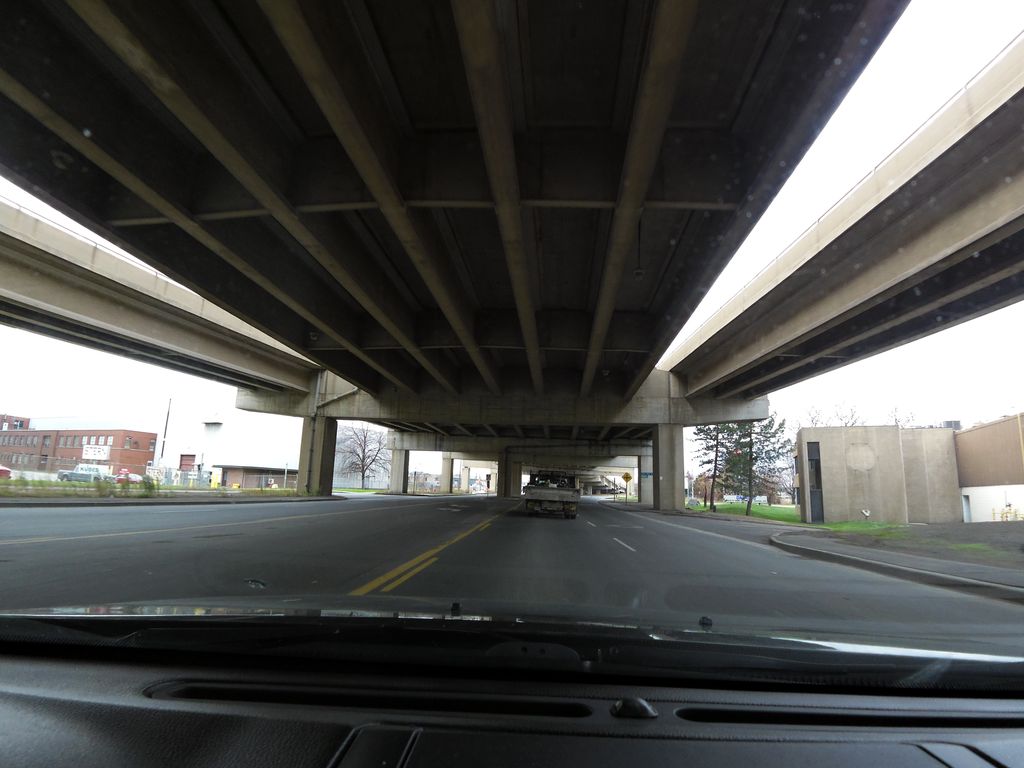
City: hamilton